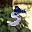
Label: 5